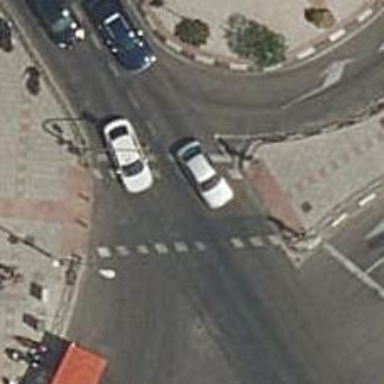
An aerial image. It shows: Road crossing with traffic signals.